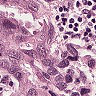
Metastatic tissue present: yes